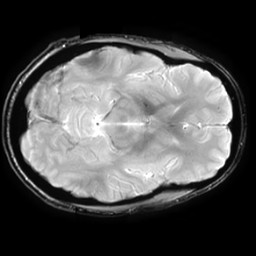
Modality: T2starw
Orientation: axial
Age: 30
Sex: male
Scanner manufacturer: ge
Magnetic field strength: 3 T
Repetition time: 0.65 s
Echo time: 0.02 s